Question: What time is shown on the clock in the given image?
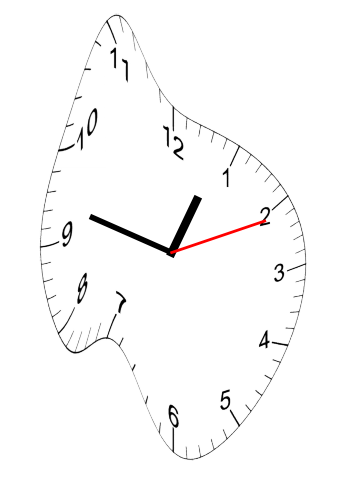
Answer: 12:47:11